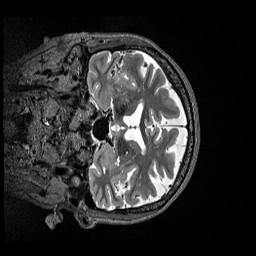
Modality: T2w
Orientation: coronal
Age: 60
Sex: female
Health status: ill
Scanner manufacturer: siemens
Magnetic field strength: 3 T
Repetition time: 3.2 s
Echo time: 0.564 s